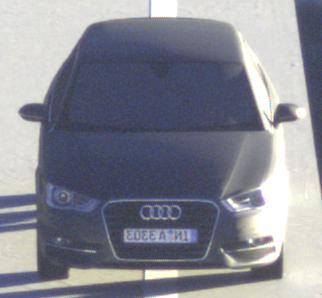
Make: Audi
Model: A3 1.2 TFSI
Detailed model: A3 (8V)
Model produced from: 2013/02
Model produced until: 2014/05
Doors: 3
Color: gray
Road condition: dry road
Daytime: sunrise or sunset
Contrast: high contrast